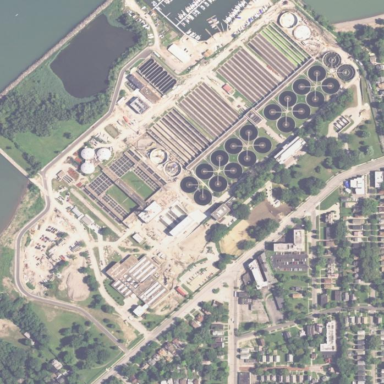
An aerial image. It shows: View of wastewater plant.